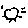
Label: sun